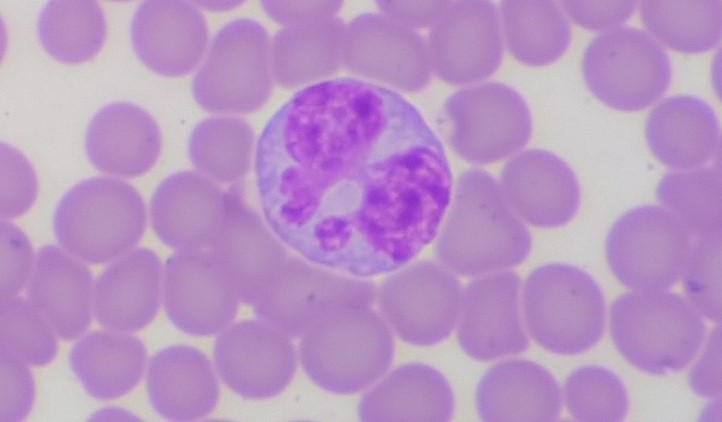
White blood cell type: Monocyte